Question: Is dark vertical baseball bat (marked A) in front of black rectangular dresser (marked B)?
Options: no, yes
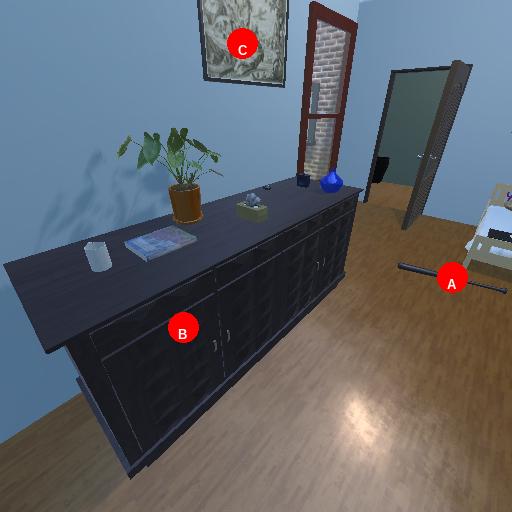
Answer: no